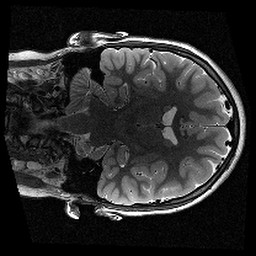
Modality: T2w
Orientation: coronal
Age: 10
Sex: female
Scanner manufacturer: siemens
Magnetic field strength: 3 T
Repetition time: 9.23 s
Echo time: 0.067 s